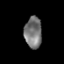
Tissue: prostate
Cell type: T cells
Senescence score: 0.3376
Nuclear area (px): 527
Mean DAPI intensity: 119.615